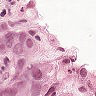
Metastatic tissue present: yes